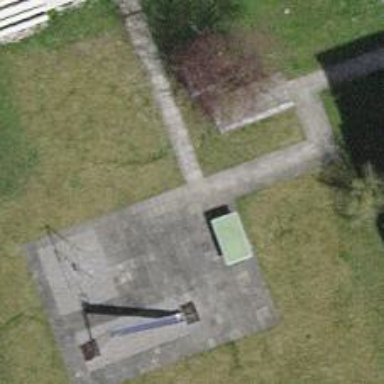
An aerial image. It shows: Playground area for leisure activities on the land.